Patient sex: M
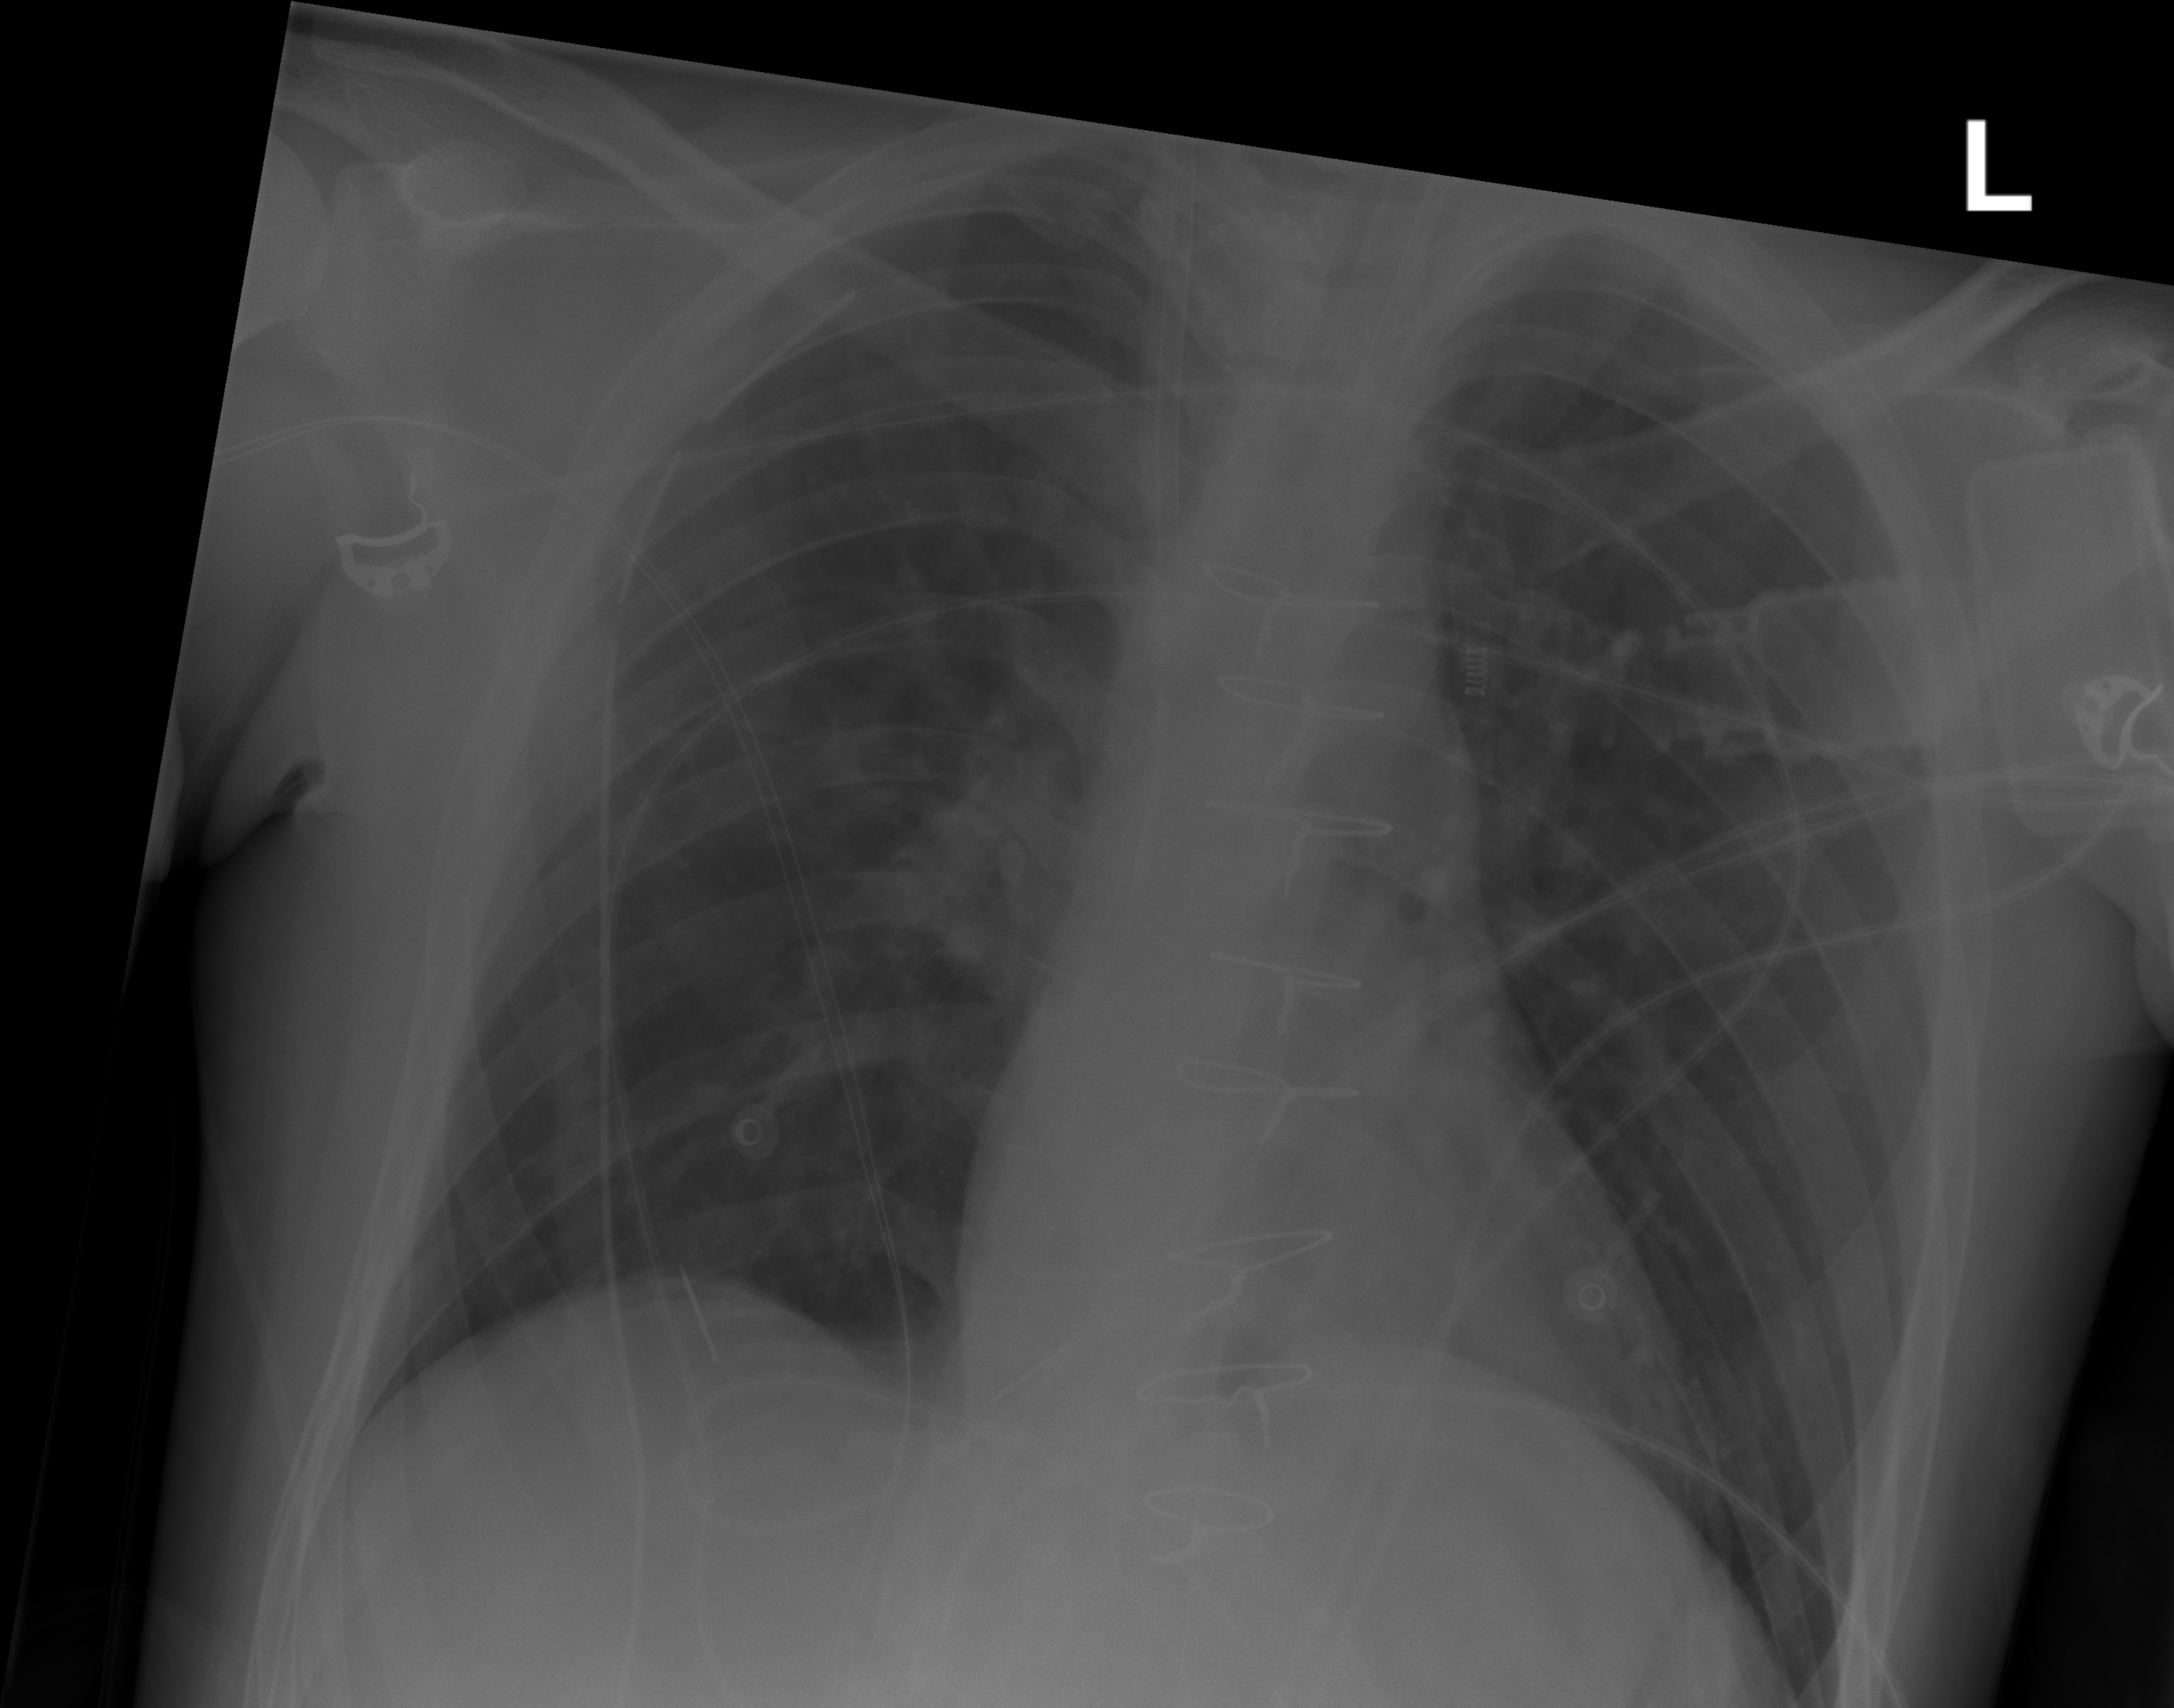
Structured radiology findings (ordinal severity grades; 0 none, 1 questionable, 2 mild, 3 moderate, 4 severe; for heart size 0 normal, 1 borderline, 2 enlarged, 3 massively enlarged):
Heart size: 0
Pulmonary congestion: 0
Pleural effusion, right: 0
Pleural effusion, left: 0
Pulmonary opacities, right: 0
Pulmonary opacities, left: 0
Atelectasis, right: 0
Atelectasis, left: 0